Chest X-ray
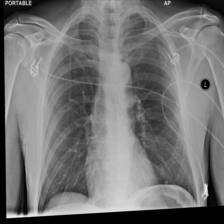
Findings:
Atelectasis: negative
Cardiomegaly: negative
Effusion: negative
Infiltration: negative
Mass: negative
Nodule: negative
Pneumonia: negative
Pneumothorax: negative
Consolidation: negative
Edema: negative
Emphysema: negative
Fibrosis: negative
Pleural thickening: negative
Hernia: negative